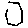
Label: hexagon